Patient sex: M
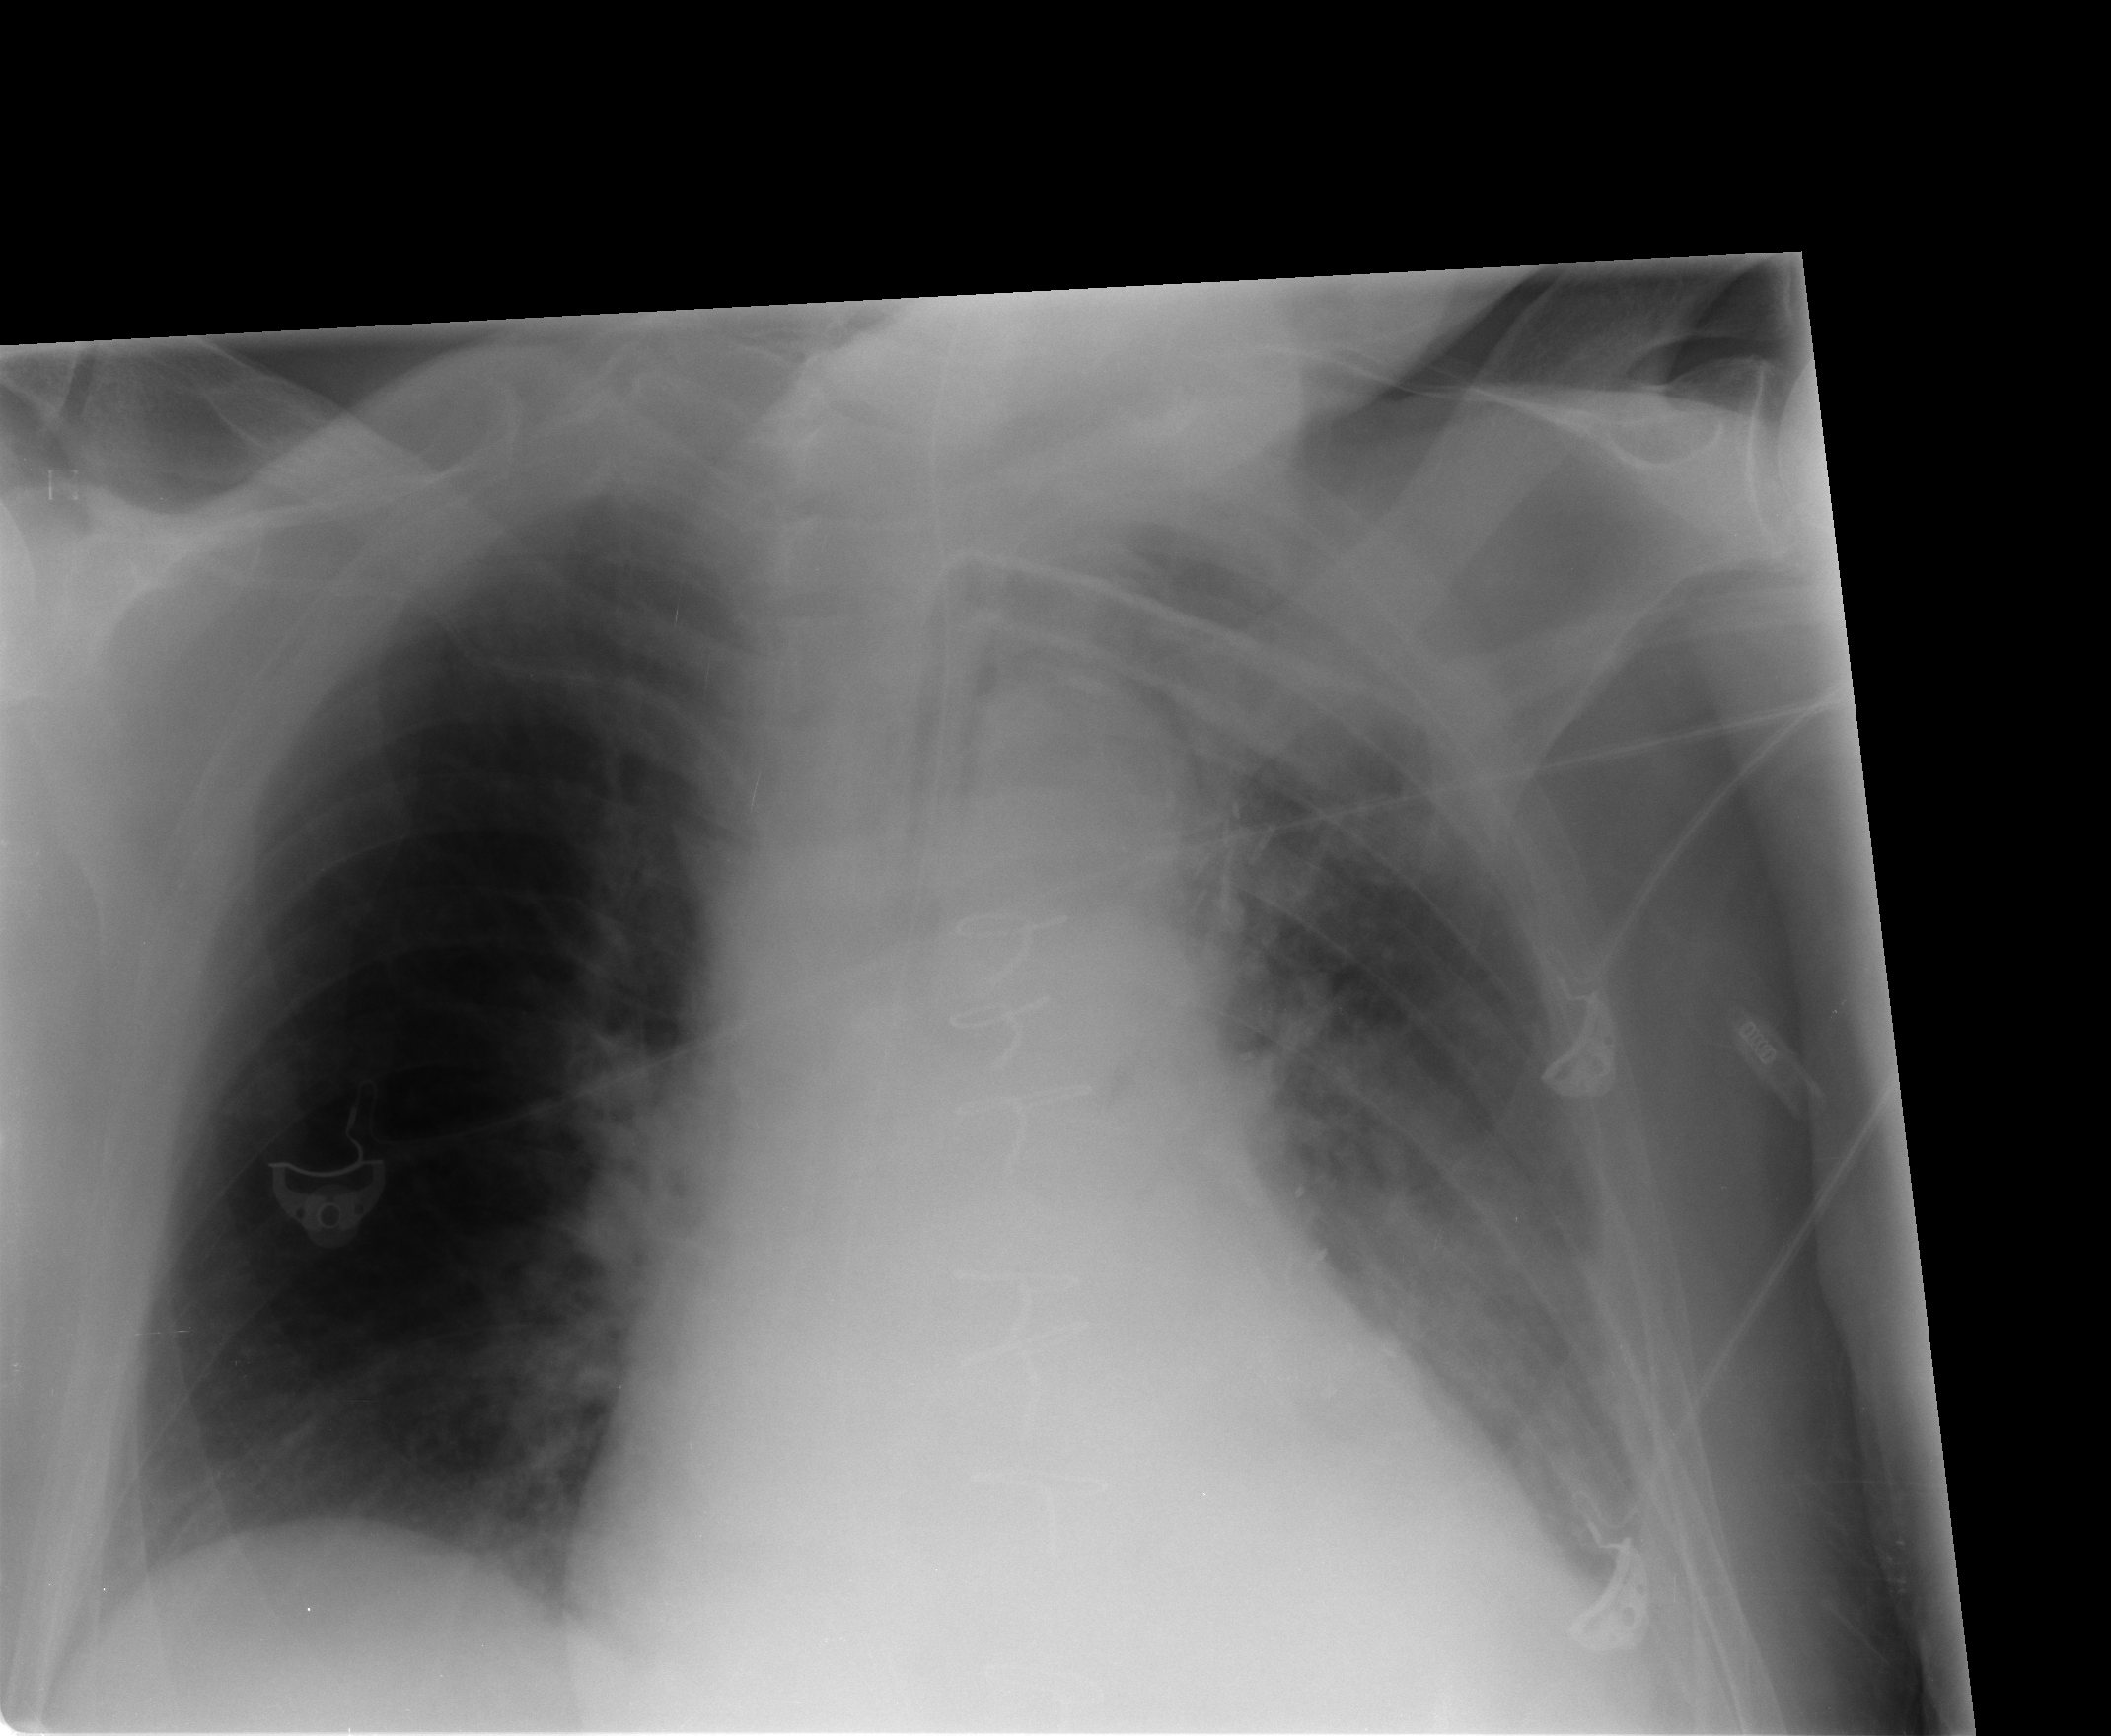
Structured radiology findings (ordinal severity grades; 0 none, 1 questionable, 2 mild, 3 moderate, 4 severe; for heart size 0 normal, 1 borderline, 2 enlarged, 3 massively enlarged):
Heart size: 2
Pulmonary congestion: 2
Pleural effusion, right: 0
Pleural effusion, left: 2
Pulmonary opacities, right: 0
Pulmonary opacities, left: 1
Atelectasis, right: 0
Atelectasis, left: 2